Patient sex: F
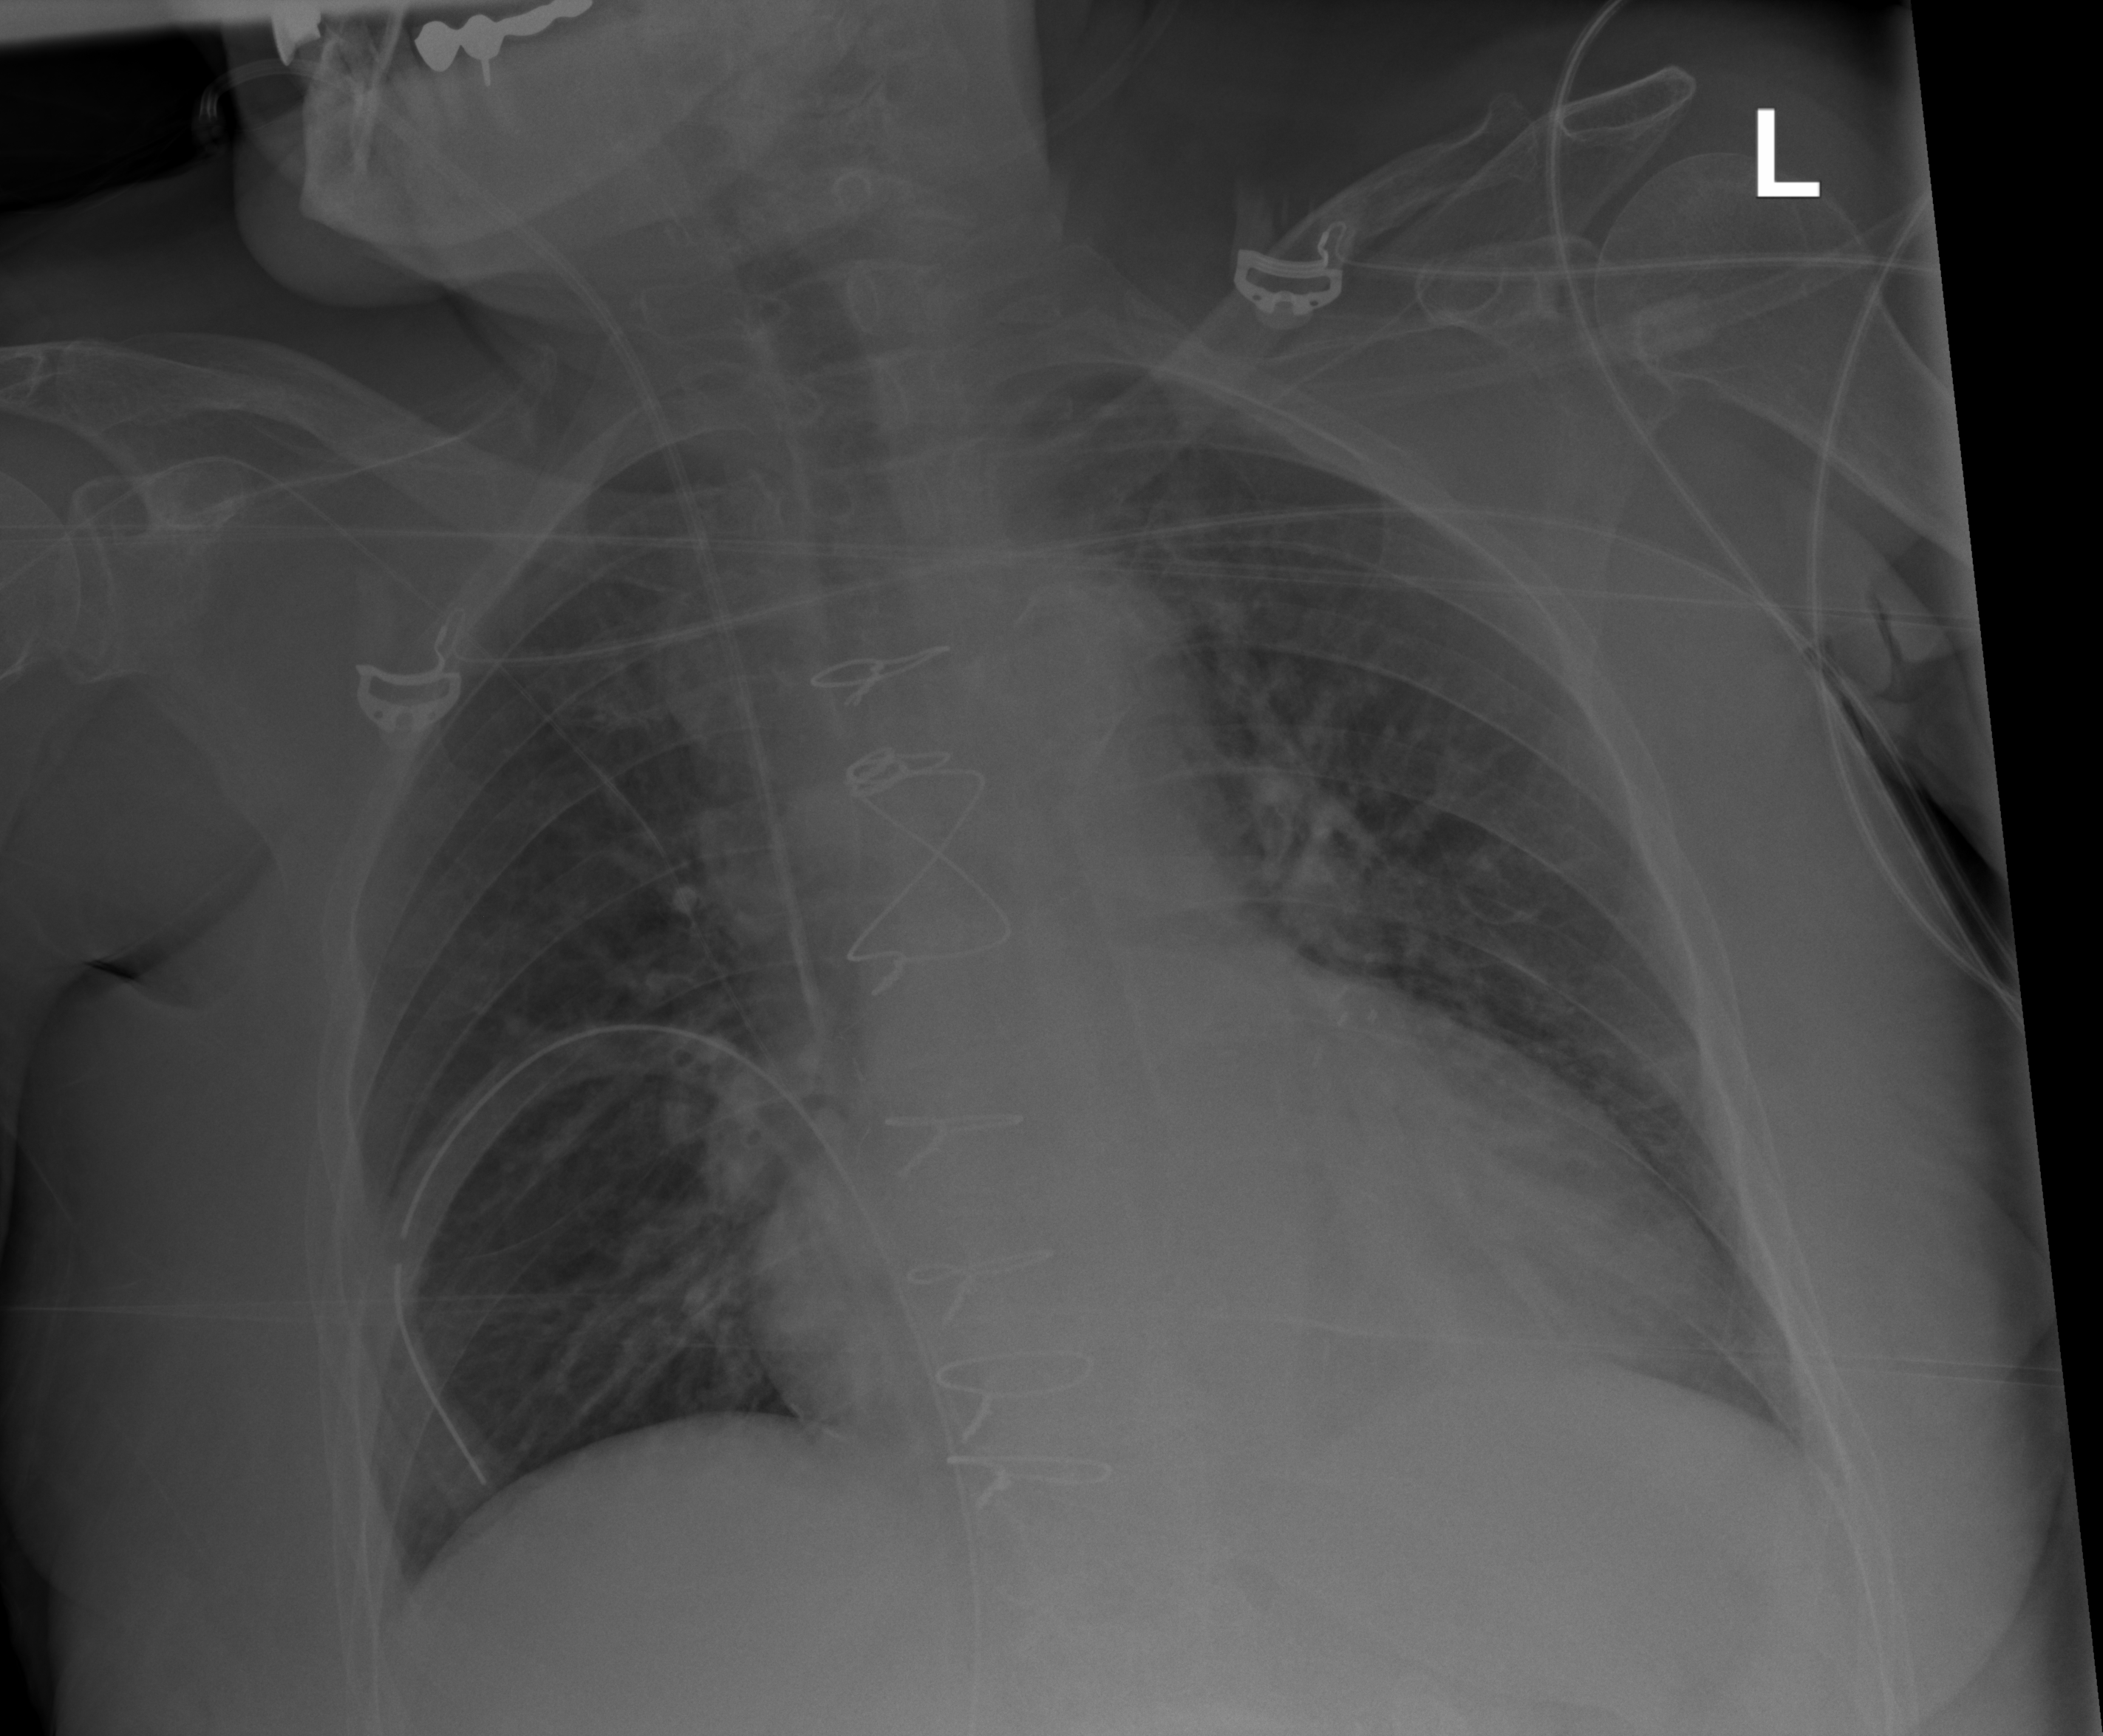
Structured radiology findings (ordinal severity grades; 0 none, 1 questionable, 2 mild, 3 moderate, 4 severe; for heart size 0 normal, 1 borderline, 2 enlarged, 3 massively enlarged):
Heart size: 2
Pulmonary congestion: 1
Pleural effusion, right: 1
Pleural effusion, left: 0
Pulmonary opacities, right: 0
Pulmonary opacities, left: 0
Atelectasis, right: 0
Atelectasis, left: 2